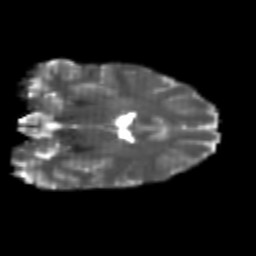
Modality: T2w
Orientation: coronal
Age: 25
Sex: female
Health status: healthy
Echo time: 0.074 s